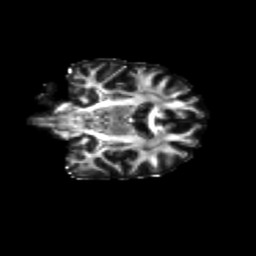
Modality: FA
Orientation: coronal
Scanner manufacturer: siemens
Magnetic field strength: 3 T
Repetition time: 9.2 s
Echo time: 0.084 s